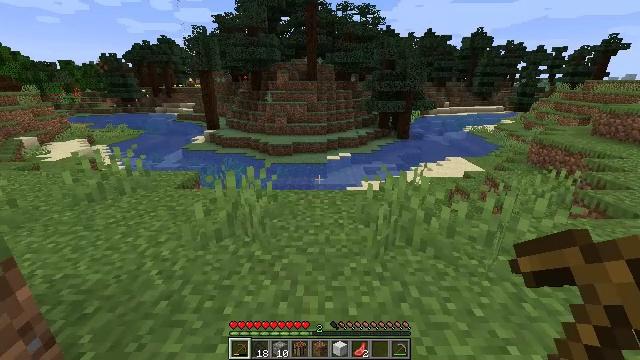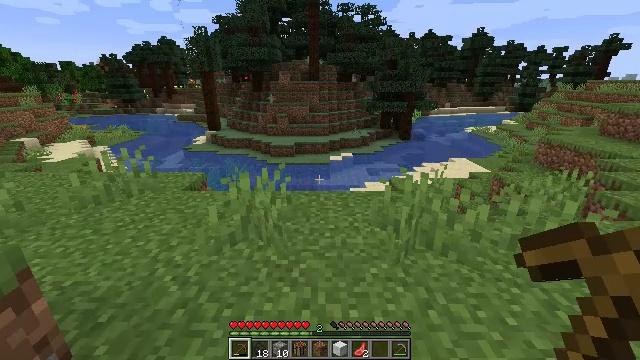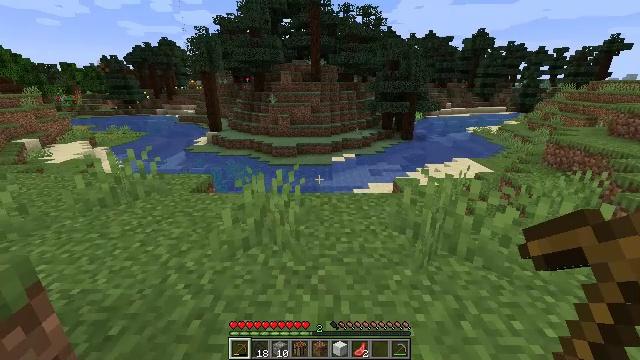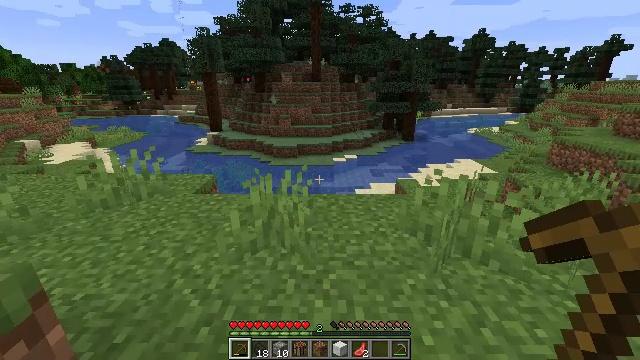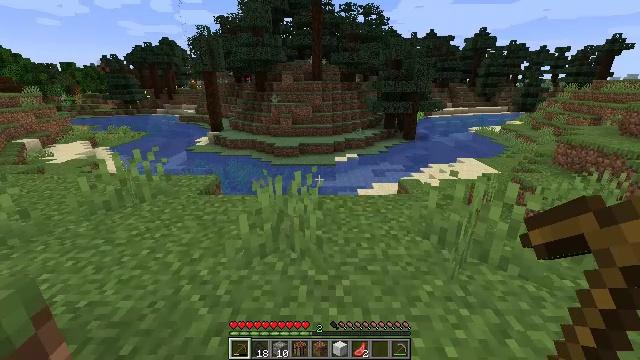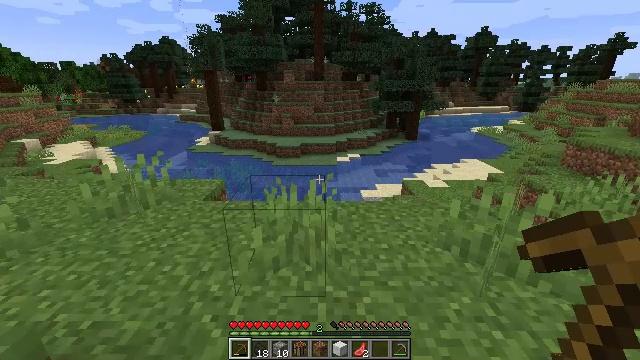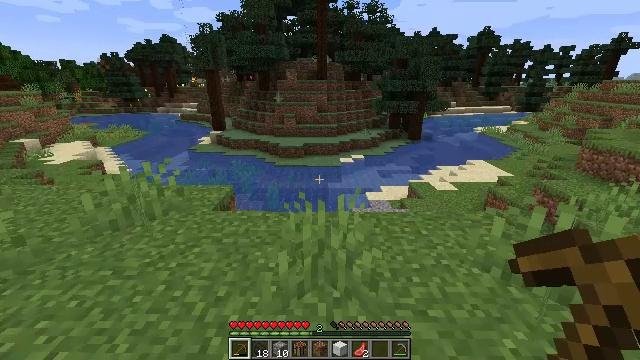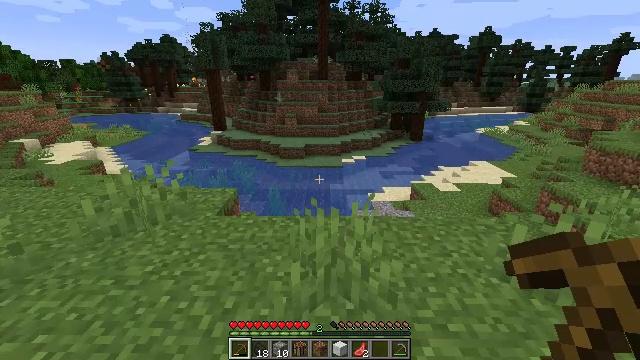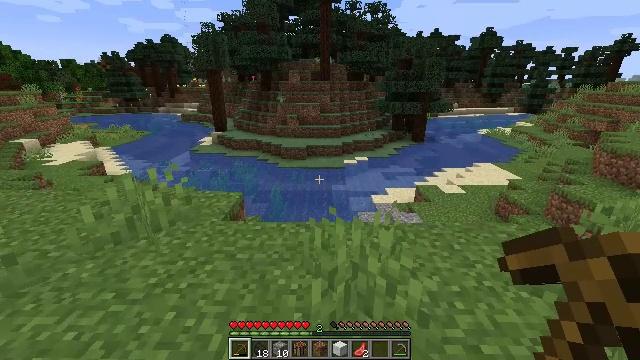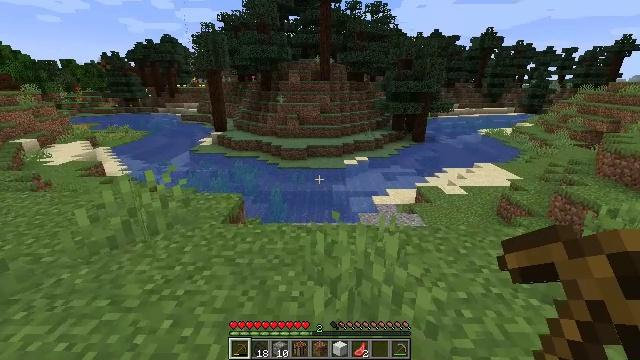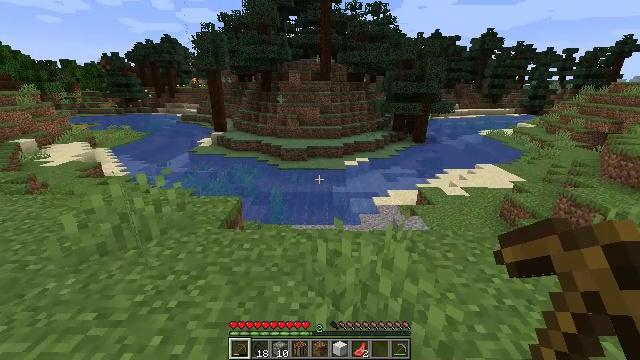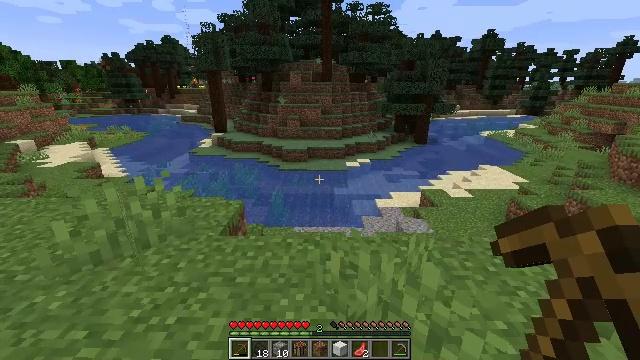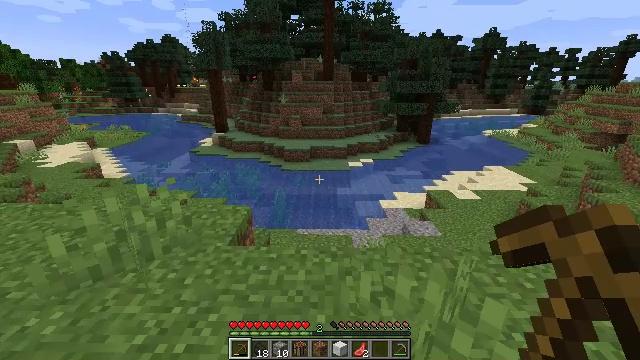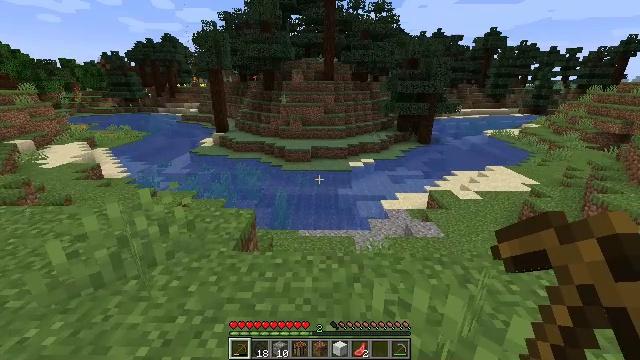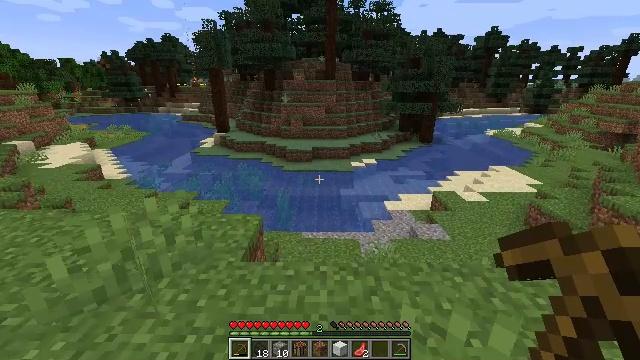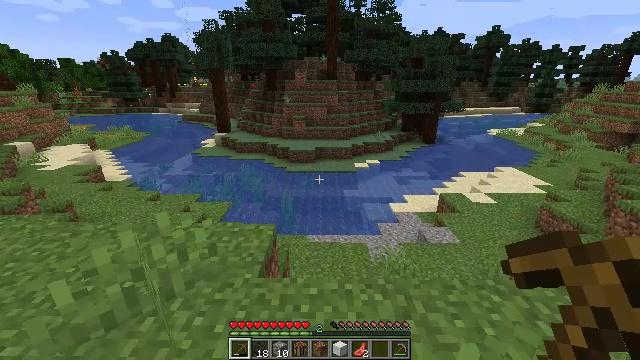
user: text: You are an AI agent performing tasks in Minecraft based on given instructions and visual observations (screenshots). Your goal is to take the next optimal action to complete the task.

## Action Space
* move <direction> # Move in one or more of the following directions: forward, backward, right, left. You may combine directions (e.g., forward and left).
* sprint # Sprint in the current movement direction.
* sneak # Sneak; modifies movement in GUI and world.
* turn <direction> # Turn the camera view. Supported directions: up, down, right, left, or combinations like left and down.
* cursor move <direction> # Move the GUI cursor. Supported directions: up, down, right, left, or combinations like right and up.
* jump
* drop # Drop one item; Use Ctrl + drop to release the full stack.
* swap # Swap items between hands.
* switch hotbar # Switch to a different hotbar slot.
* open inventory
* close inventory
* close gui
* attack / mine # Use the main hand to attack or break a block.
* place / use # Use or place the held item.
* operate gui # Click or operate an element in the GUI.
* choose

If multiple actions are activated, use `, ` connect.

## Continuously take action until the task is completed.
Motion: motion action
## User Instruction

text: Mine the blue bed to pick it up.
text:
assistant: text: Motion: move forward and move left
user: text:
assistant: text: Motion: move forward and move left
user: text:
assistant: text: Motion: move forward and move left
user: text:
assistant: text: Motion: move forward and move left
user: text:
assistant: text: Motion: move forward and move left
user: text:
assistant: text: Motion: move forward and move left
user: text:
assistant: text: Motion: move forward and move left
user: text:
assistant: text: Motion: move forward and move left
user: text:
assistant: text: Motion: move forward and move left
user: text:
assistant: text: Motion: move forward and move left
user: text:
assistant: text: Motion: move forward and move left
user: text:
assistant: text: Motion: move forward and move left
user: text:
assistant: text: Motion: move forward and move left
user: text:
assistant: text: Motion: move forward and move left
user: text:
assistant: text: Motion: move forward and move left
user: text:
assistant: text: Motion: move forward and move left
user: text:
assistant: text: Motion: move forward and move left
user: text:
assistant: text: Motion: move forward and move left
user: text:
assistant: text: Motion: move forward and move left
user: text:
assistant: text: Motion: move forward and move left
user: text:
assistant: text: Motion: move forward and move left
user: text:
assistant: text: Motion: move forward and move left
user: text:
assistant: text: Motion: move forward and move left
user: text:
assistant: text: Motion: move forward and move left
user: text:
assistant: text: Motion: move forward and move left
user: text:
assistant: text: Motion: move forward and move left
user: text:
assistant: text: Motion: move left
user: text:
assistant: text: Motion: move left
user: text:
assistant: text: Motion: move left
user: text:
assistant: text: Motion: move left